Field crop: tomato
Growth stage: 2
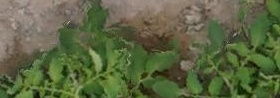
Species: tomato